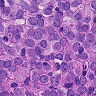
Metastatic tissue present: yes